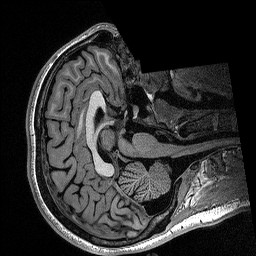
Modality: T1w
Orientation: axial
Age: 23
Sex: male
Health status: healthy
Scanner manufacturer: siemens
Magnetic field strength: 1.5 T
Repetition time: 2.73 s
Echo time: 0.00357 s